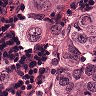
Metastatic tissue present: yes